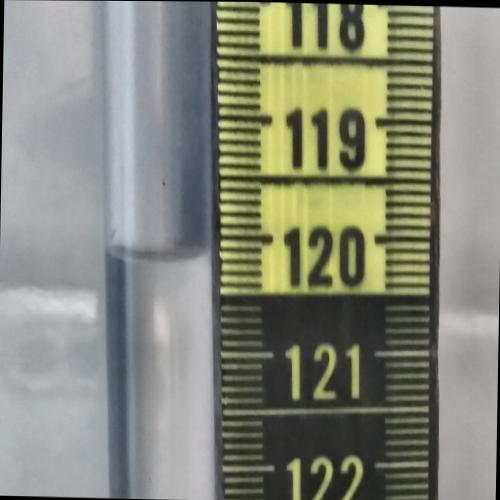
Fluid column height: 120.2 cm